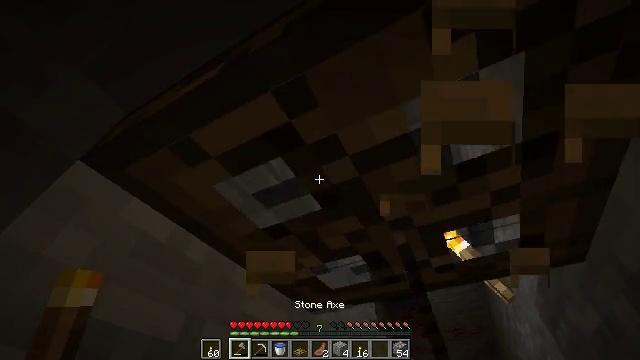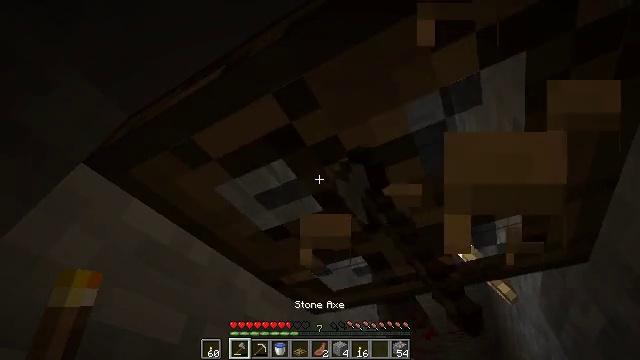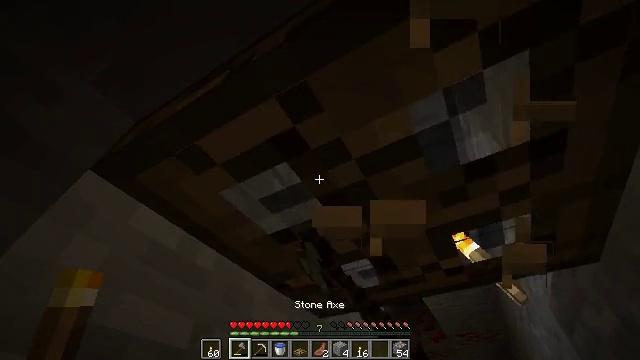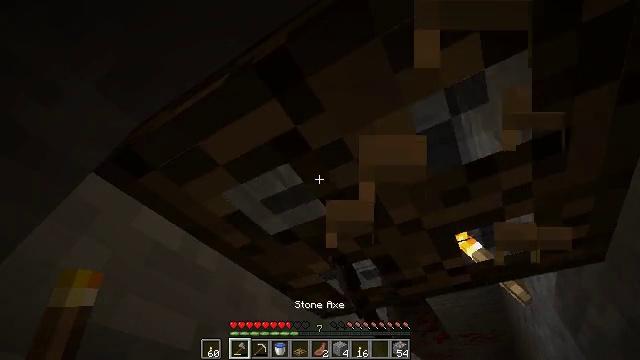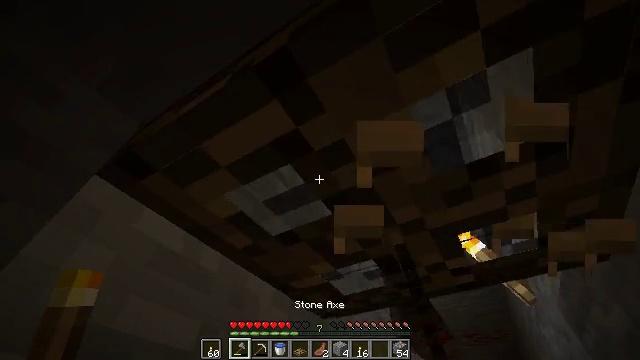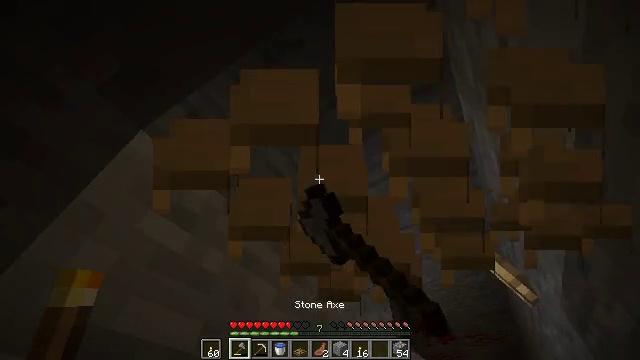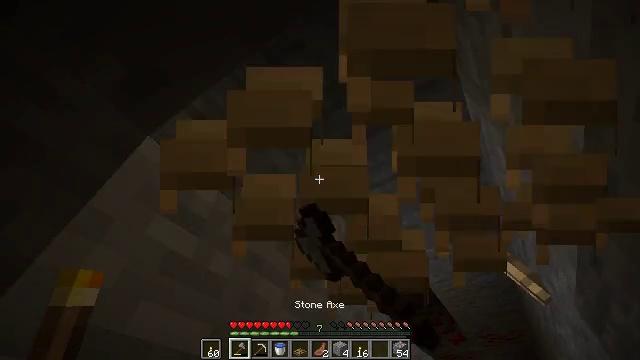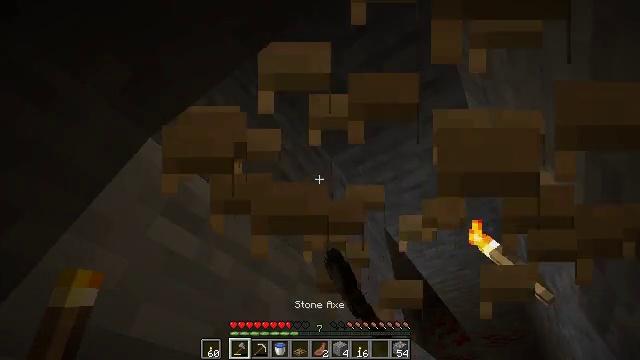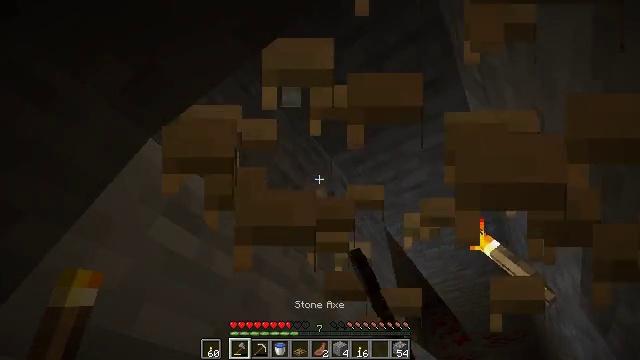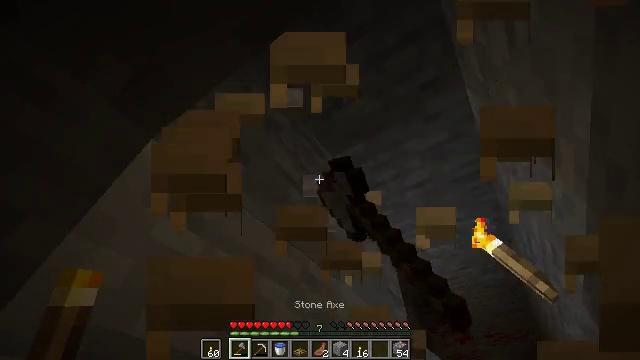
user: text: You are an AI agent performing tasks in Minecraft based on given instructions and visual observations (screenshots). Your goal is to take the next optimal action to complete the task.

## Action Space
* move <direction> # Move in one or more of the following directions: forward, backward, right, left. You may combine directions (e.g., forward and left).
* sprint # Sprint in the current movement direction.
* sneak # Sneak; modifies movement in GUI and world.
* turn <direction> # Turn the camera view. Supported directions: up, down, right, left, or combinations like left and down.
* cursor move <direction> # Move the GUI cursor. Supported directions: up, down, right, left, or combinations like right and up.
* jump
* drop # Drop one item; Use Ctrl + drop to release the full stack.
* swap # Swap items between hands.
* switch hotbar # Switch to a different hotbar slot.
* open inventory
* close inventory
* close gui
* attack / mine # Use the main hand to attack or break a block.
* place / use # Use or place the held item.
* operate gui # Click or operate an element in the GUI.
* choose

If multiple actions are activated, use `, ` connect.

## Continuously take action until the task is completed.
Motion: motion action
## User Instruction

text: Attack the oak trapdoor to recycle it.
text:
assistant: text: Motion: attack / mine
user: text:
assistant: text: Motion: turn left, attack / mine
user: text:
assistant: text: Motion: attack / mine
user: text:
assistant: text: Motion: attack / mine
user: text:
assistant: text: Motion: attack / mine
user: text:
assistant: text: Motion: turn left, attack / mine
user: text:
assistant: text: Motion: attack / mine
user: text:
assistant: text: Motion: attack / mine
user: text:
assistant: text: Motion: attack / mine
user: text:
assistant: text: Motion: attack / mine